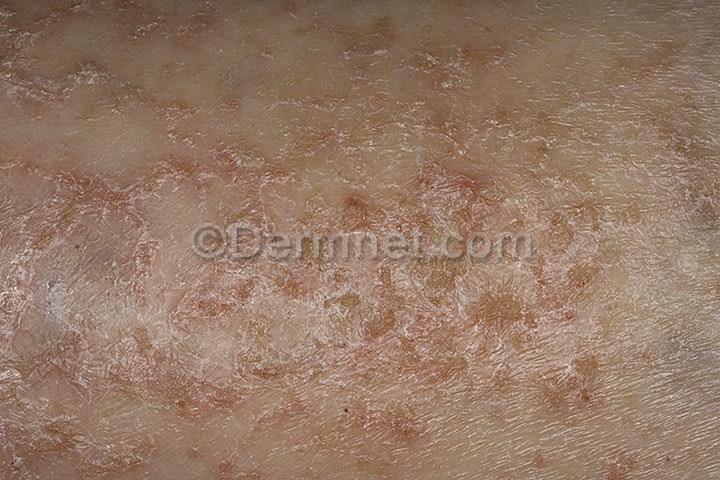
Disease: Eczema Photos